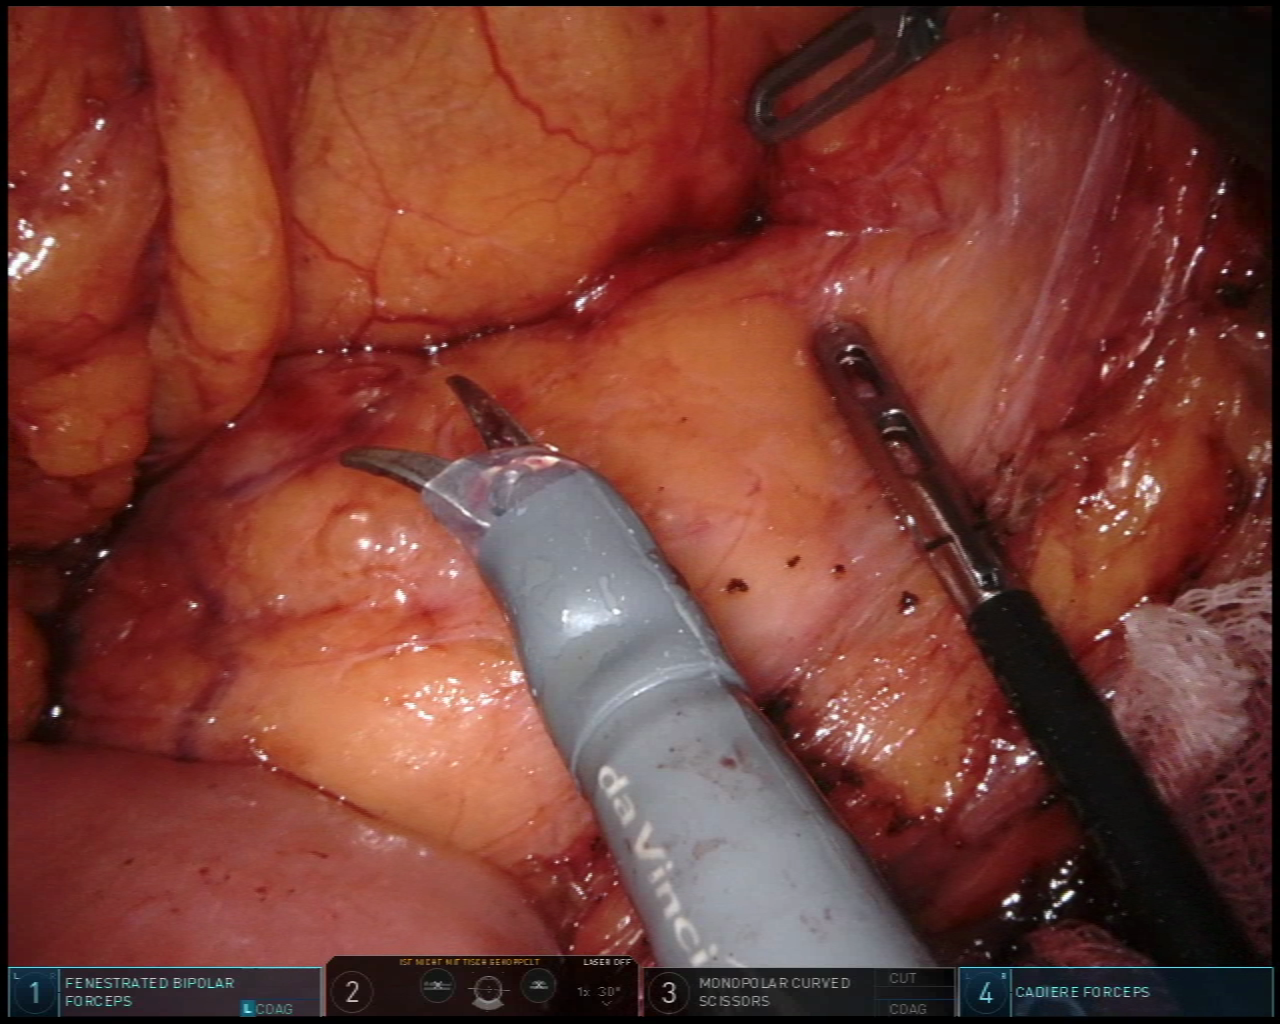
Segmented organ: small_intestine
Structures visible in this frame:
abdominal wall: no
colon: no
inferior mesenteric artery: no
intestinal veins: no
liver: no
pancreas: no
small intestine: yes
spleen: no
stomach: no
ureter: no
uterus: no
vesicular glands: no